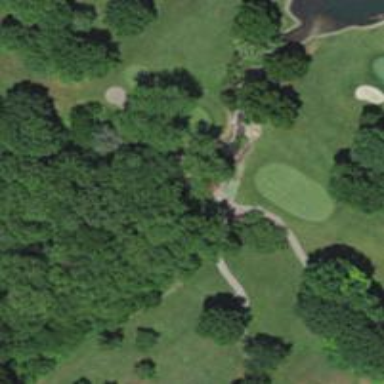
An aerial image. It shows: Footway that resembles golf path.